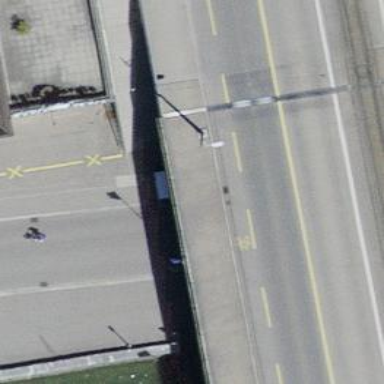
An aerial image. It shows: Informal crossing.